Interaction volume radius: 5 \u00c5
Interaction volume height: 10 \u00c5
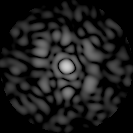
Disorder parameter: 0.8718